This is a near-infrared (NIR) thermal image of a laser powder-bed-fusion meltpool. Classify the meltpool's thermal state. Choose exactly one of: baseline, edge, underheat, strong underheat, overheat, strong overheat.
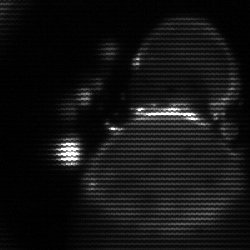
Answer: edge